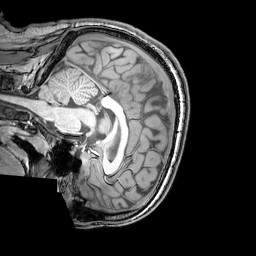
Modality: T1w
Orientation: sagittal
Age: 25
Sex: male
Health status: healthy
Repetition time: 0.081 s
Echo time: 0.037 s